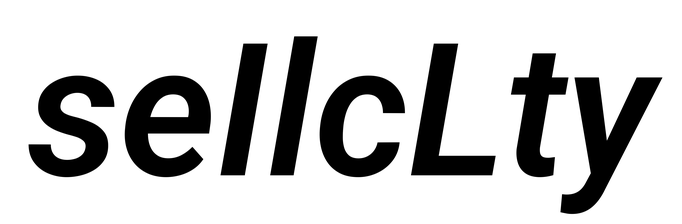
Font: Roboto-Italic_SemiBold_Italic